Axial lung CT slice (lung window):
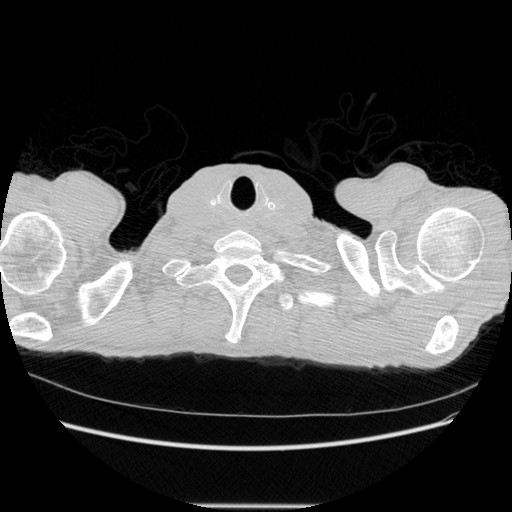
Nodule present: no